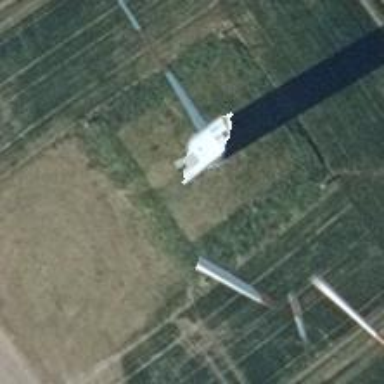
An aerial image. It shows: Wind generator of the horizontal axis type made by Vestas.